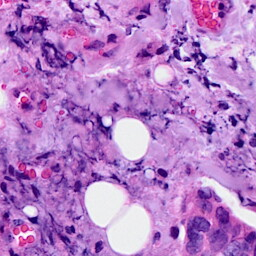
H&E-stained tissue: Breast